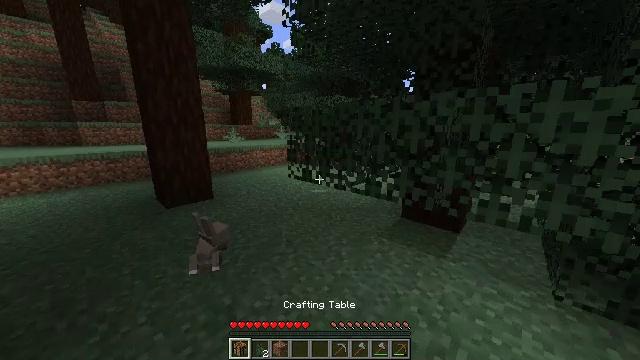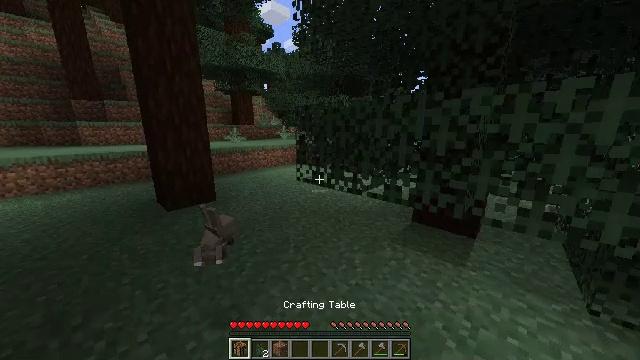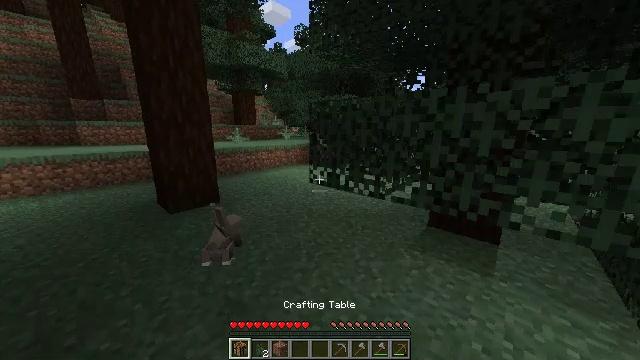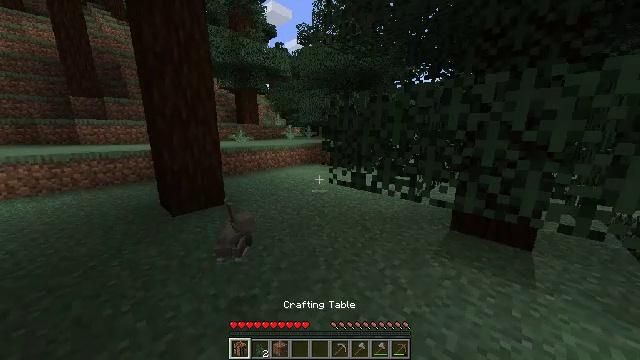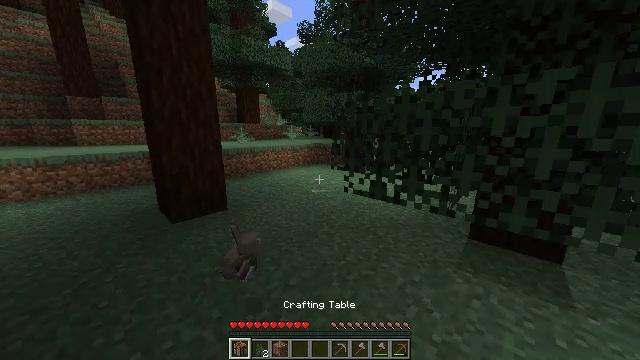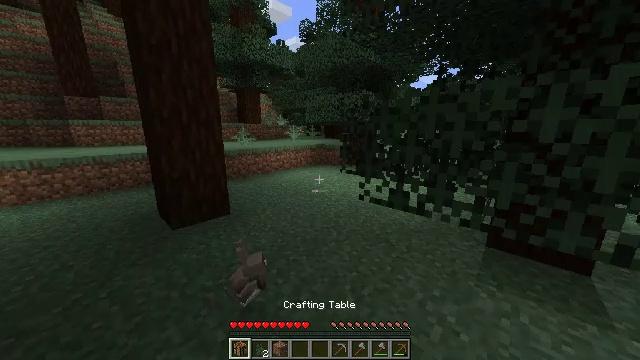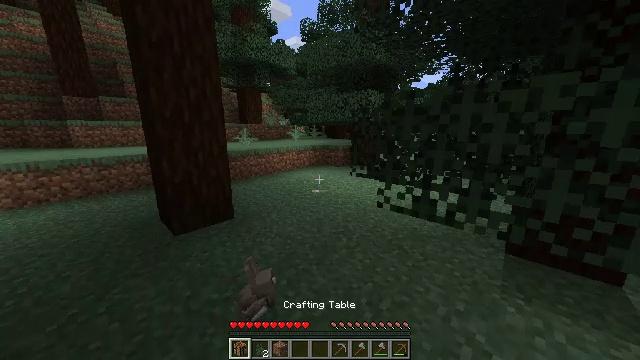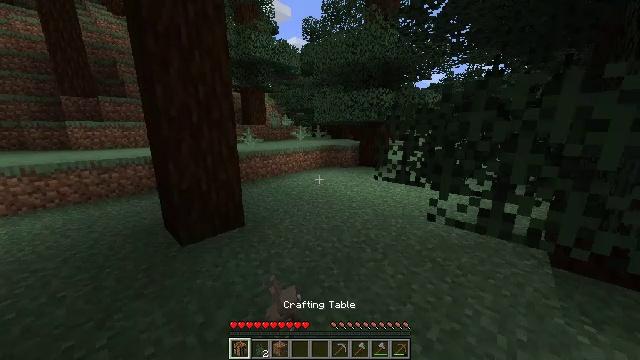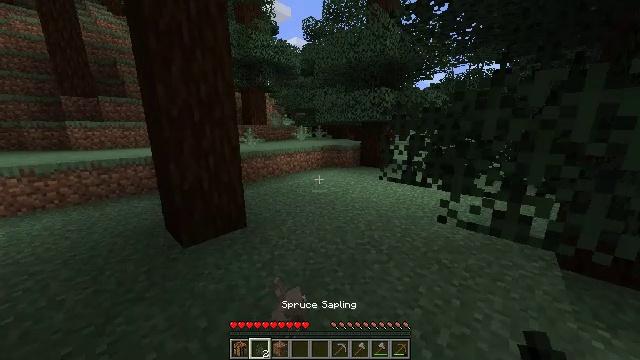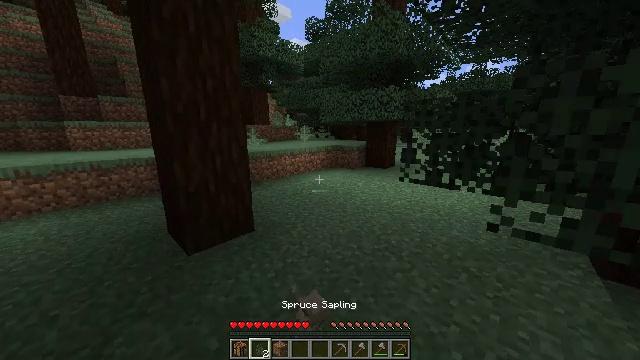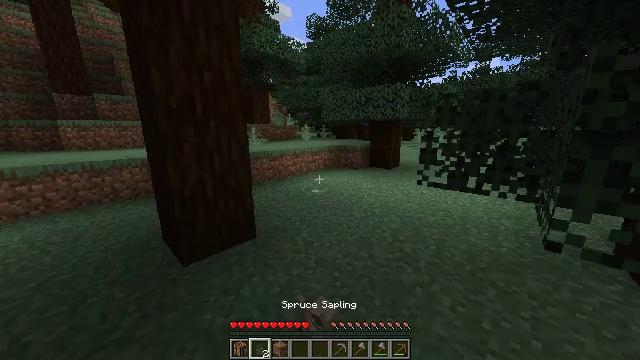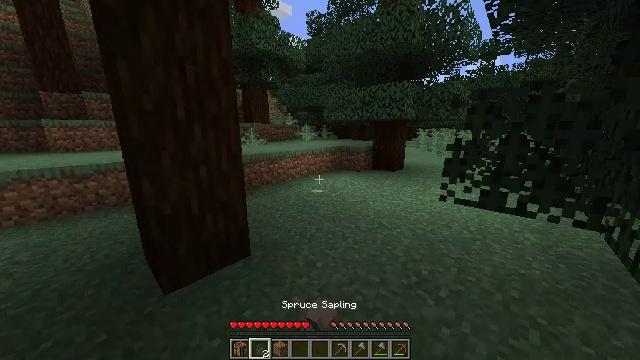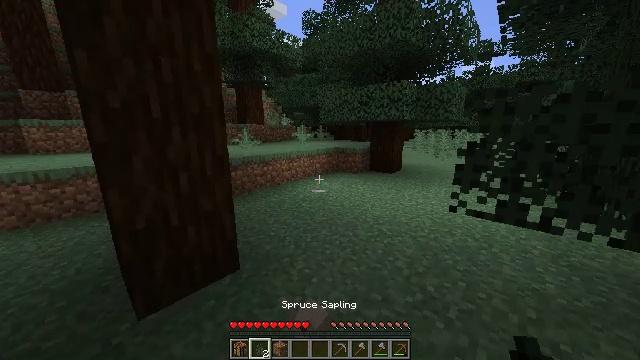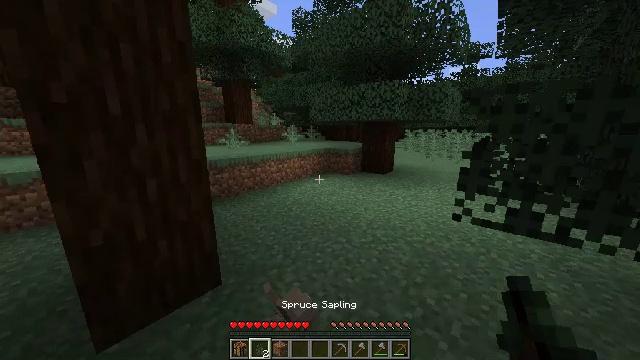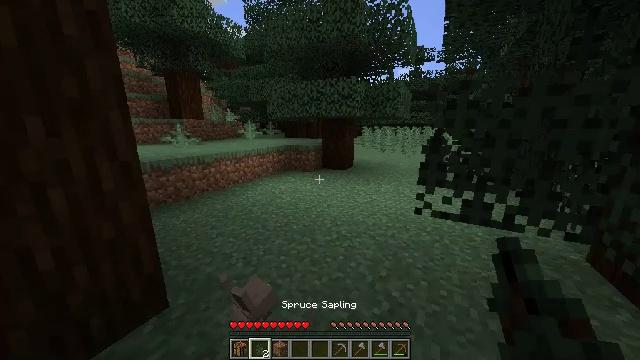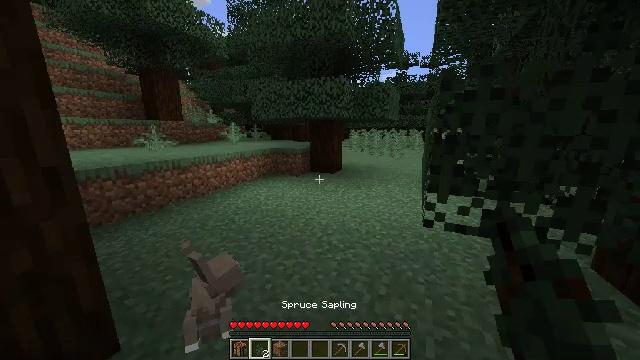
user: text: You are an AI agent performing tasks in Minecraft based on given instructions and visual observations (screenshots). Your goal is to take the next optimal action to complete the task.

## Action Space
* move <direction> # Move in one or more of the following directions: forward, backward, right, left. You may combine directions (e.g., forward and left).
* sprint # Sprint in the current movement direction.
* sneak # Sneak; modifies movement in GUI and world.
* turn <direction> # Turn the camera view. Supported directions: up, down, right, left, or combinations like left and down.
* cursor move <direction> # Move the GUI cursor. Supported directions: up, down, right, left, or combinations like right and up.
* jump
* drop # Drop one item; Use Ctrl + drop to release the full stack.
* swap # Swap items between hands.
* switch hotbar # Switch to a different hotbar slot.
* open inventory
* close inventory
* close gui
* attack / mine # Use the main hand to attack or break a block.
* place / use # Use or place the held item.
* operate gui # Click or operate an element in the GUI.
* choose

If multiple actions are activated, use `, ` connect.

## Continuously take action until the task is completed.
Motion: motion action
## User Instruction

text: Gather sweet berries from the bush.
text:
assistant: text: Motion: move forward and move left
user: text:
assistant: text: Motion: move forward and move left
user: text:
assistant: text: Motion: move forward and move left
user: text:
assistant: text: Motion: move forward
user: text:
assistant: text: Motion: move forward and move left
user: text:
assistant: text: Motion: move forward and move left
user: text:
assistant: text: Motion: move forward and move left
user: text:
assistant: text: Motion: move forward and move left
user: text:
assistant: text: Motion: move forward
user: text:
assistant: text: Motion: move forward
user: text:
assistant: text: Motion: move forward
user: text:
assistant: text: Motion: move forward, turn right
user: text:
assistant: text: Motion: move forward, turn right
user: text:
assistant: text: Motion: move forward, turn right
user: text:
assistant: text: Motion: move forward, turn right
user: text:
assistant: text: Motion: move forward, turn up
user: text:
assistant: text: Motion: move forward
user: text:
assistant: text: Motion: move forward and move left
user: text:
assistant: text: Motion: move forward and move left
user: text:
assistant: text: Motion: move forward and move left
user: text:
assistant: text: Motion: move forward, turn right
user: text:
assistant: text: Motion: move forward, turn right and down
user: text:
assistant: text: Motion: move forward, turn right and down
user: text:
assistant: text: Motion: move forward
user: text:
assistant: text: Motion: move forward
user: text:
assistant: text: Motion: move forward
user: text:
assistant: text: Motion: move forward
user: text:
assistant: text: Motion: move forward, turn right and down
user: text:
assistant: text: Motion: move forward, turn right
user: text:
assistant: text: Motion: move forward, turn right and up